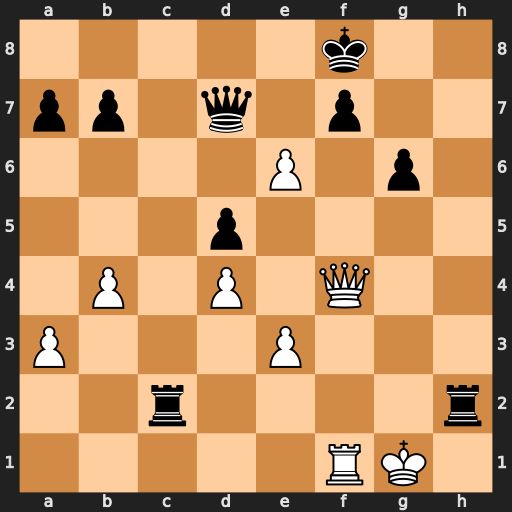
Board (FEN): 5k2/pp1q1p2/4P1p1/3p4/1P1P1Q2/P3P3/2r4r/5RK1
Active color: w
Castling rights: -
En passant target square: -
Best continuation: Qxh2 Qxe6 Qxc2